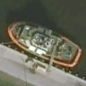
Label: Towing_vessel